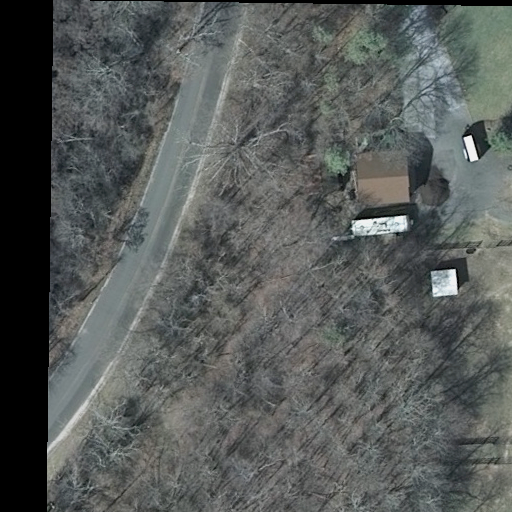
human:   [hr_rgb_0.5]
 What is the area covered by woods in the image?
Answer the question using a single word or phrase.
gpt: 10641m2

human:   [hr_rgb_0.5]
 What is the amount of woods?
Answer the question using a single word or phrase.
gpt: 1

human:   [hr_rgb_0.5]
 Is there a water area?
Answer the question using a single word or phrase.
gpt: yes

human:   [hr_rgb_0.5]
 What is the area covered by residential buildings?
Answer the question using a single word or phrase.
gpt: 113m2

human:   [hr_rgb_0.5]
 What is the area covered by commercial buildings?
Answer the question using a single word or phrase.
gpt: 0m2

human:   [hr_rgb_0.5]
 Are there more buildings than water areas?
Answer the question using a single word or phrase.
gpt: yes

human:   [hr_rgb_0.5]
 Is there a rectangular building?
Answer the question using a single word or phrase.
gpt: yes

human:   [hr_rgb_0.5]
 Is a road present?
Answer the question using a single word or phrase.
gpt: yes

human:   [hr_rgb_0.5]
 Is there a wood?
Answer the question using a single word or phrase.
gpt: yes

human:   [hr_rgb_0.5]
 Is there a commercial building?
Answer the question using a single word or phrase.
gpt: no

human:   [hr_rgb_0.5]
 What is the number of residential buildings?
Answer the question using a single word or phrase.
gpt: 1

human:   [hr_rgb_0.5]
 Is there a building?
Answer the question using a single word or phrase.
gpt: yes

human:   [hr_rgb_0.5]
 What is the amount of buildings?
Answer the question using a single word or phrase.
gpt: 3

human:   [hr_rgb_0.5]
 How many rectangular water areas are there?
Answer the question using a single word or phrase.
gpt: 1

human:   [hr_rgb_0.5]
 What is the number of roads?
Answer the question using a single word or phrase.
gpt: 1

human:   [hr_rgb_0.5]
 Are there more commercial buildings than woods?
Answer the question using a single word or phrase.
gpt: no

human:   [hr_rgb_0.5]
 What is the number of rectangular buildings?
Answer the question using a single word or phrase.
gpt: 3

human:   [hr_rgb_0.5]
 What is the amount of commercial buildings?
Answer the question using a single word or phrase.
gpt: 0

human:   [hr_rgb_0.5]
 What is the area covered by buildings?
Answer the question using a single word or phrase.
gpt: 206m2

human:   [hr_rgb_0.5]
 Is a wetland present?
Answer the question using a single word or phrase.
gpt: yes

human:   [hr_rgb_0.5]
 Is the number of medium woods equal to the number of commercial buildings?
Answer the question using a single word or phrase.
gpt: yes

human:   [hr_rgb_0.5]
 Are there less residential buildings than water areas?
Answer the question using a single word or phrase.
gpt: no

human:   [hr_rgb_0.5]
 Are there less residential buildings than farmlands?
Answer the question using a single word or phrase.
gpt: no

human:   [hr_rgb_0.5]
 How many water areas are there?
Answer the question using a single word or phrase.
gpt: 1

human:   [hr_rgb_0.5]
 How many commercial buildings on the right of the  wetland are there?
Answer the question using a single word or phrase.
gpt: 0

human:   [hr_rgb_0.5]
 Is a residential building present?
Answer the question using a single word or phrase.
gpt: yes

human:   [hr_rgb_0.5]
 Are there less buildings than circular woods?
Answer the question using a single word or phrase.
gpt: no

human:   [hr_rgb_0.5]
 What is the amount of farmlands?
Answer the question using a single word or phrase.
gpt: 1

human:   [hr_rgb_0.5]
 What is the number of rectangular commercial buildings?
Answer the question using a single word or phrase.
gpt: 0

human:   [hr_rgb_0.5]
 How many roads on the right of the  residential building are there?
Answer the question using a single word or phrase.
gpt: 0

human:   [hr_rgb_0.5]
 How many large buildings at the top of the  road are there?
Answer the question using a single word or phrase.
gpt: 0

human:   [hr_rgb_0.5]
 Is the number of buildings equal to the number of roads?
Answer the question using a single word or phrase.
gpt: no

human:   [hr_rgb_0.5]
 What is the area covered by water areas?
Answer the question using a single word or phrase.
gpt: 891m2

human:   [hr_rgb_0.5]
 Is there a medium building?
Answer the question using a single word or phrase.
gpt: yes

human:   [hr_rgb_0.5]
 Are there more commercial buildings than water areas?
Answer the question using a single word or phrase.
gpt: no

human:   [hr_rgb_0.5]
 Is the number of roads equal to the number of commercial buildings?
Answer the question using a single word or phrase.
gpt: no

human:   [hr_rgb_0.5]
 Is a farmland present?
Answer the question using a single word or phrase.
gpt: yes

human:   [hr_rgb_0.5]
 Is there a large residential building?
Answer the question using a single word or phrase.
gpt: no

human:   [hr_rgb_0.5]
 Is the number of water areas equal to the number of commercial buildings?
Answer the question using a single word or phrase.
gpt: no

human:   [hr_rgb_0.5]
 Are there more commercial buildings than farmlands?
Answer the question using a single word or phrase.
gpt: no

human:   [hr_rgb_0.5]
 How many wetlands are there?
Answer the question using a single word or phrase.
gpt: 1

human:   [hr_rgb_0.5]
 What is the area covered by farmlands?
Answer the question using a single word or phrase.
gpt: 10299m2

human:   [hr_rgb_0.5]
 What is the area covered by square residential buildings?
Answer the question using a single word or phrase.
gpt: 0m2

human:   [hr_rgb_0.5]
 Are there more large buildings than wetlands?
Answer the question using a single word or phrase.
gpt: no

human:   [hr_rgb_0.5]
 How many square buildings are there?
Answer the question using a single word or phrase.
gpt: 0

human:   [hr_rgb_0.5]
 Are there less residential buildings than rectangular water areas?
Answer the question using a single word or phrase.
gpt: no

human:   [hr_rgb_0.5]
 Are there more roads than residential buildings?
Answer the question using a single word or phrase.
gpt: no

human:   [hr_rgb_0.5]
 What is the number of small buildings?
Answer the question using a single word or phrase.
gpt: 2

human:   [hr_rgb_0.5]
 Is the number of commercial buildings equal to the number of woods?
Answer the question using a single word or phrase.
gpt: no

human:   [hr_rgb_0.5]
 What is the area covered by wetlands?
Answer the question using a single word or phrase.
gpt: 1939m2

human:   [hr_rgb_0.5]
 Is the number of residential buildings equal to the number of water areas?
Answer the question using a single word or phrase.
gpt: yes

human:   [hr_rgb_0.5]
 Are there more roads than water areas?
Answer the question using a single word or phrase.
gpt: no

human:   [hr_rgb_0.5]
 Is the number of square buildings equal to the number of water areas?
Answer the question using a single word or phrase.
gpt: no

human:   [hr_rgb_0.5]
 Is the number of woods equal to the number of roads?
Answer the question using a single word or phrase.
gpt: yes

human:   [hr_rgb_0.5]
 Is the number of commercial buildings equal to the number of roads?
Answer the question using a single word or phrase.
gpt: no

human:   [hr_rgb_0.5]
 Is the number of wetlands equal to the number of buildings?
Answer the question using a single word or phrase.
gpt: no

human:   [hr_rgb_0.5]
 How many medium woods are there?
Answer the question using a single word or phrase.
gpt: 0

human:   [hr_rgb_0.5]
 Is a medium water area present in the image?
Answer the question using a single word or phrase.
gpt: no

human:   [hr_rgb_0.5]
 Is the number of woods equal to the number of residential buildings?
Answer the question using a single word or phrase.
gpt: yes

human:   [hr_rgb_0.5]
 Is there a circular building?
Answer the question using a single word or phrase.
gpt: no

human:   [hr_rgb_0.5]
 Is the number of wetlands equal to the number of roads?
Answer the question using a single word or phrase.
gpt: yes

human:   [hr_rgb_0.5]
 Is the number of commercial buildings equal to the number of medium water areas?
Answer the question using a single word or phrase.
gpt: yes

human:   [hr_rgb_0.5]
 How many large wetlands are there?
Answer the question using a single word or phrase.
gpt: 1

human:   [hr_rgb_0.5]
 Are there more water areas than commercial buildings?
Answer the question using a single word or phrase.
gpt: yes